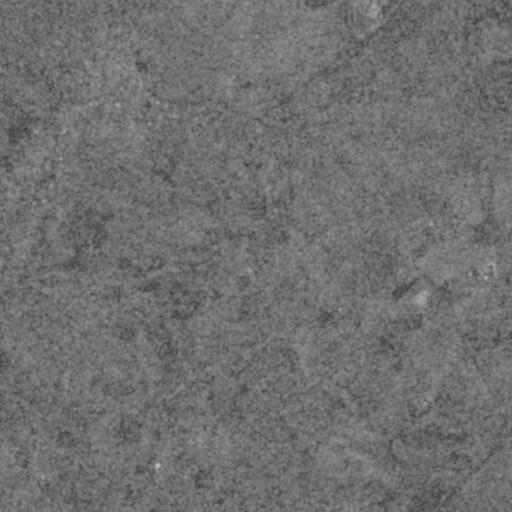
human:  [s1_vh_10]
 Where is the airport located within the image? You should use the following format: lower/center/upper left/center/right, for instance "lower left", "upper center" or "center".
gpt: The airport is located in the upper of the image.
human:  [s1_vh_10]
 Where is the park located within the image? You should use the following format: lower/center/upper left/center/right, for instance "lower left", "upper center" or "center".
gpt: The park is located in the upper left of the image.
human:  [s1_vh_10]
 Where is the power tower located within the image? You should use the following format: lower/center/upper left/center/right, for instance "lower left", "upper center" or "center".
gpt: The power tower is located in the lower left of the image.
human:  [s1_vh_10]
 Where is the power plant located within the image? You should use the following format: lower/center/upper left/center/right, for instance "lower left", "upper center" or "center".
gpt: There is no power plant in the image.

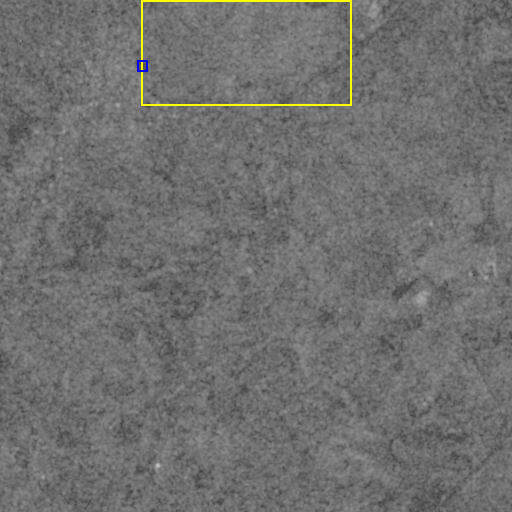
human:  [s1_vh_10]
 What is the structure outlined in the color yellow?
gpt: The structure outlined in yellow is an airport.
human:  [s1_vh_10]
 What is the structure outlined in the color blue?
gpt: The structure outlined in blue is a park.
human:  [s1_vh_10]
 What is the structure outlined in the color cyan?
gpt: There is no cyan outline.